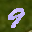
Label: 9